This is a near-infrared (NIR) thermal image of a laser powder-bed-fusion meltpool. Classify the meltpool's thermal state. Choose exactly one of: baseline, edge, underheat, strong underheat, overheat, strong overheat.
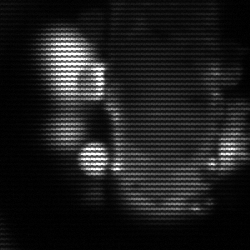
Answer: strong underheat